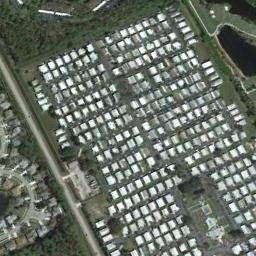
Label: residential